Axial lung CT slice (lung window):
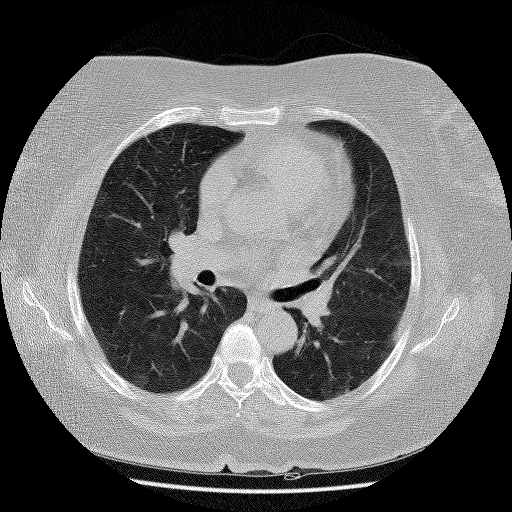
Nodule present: no